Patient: sex F, age 48
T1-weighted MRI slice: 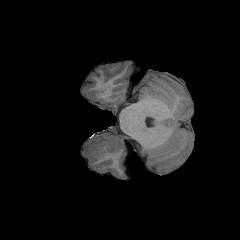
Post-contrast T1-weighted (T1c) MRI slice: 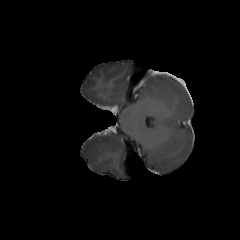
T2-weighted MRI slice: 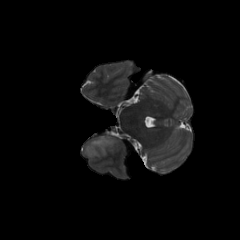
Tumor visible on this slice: yes
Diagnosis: Astrocytoma, IDH-mutant
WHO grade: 2